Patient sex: F
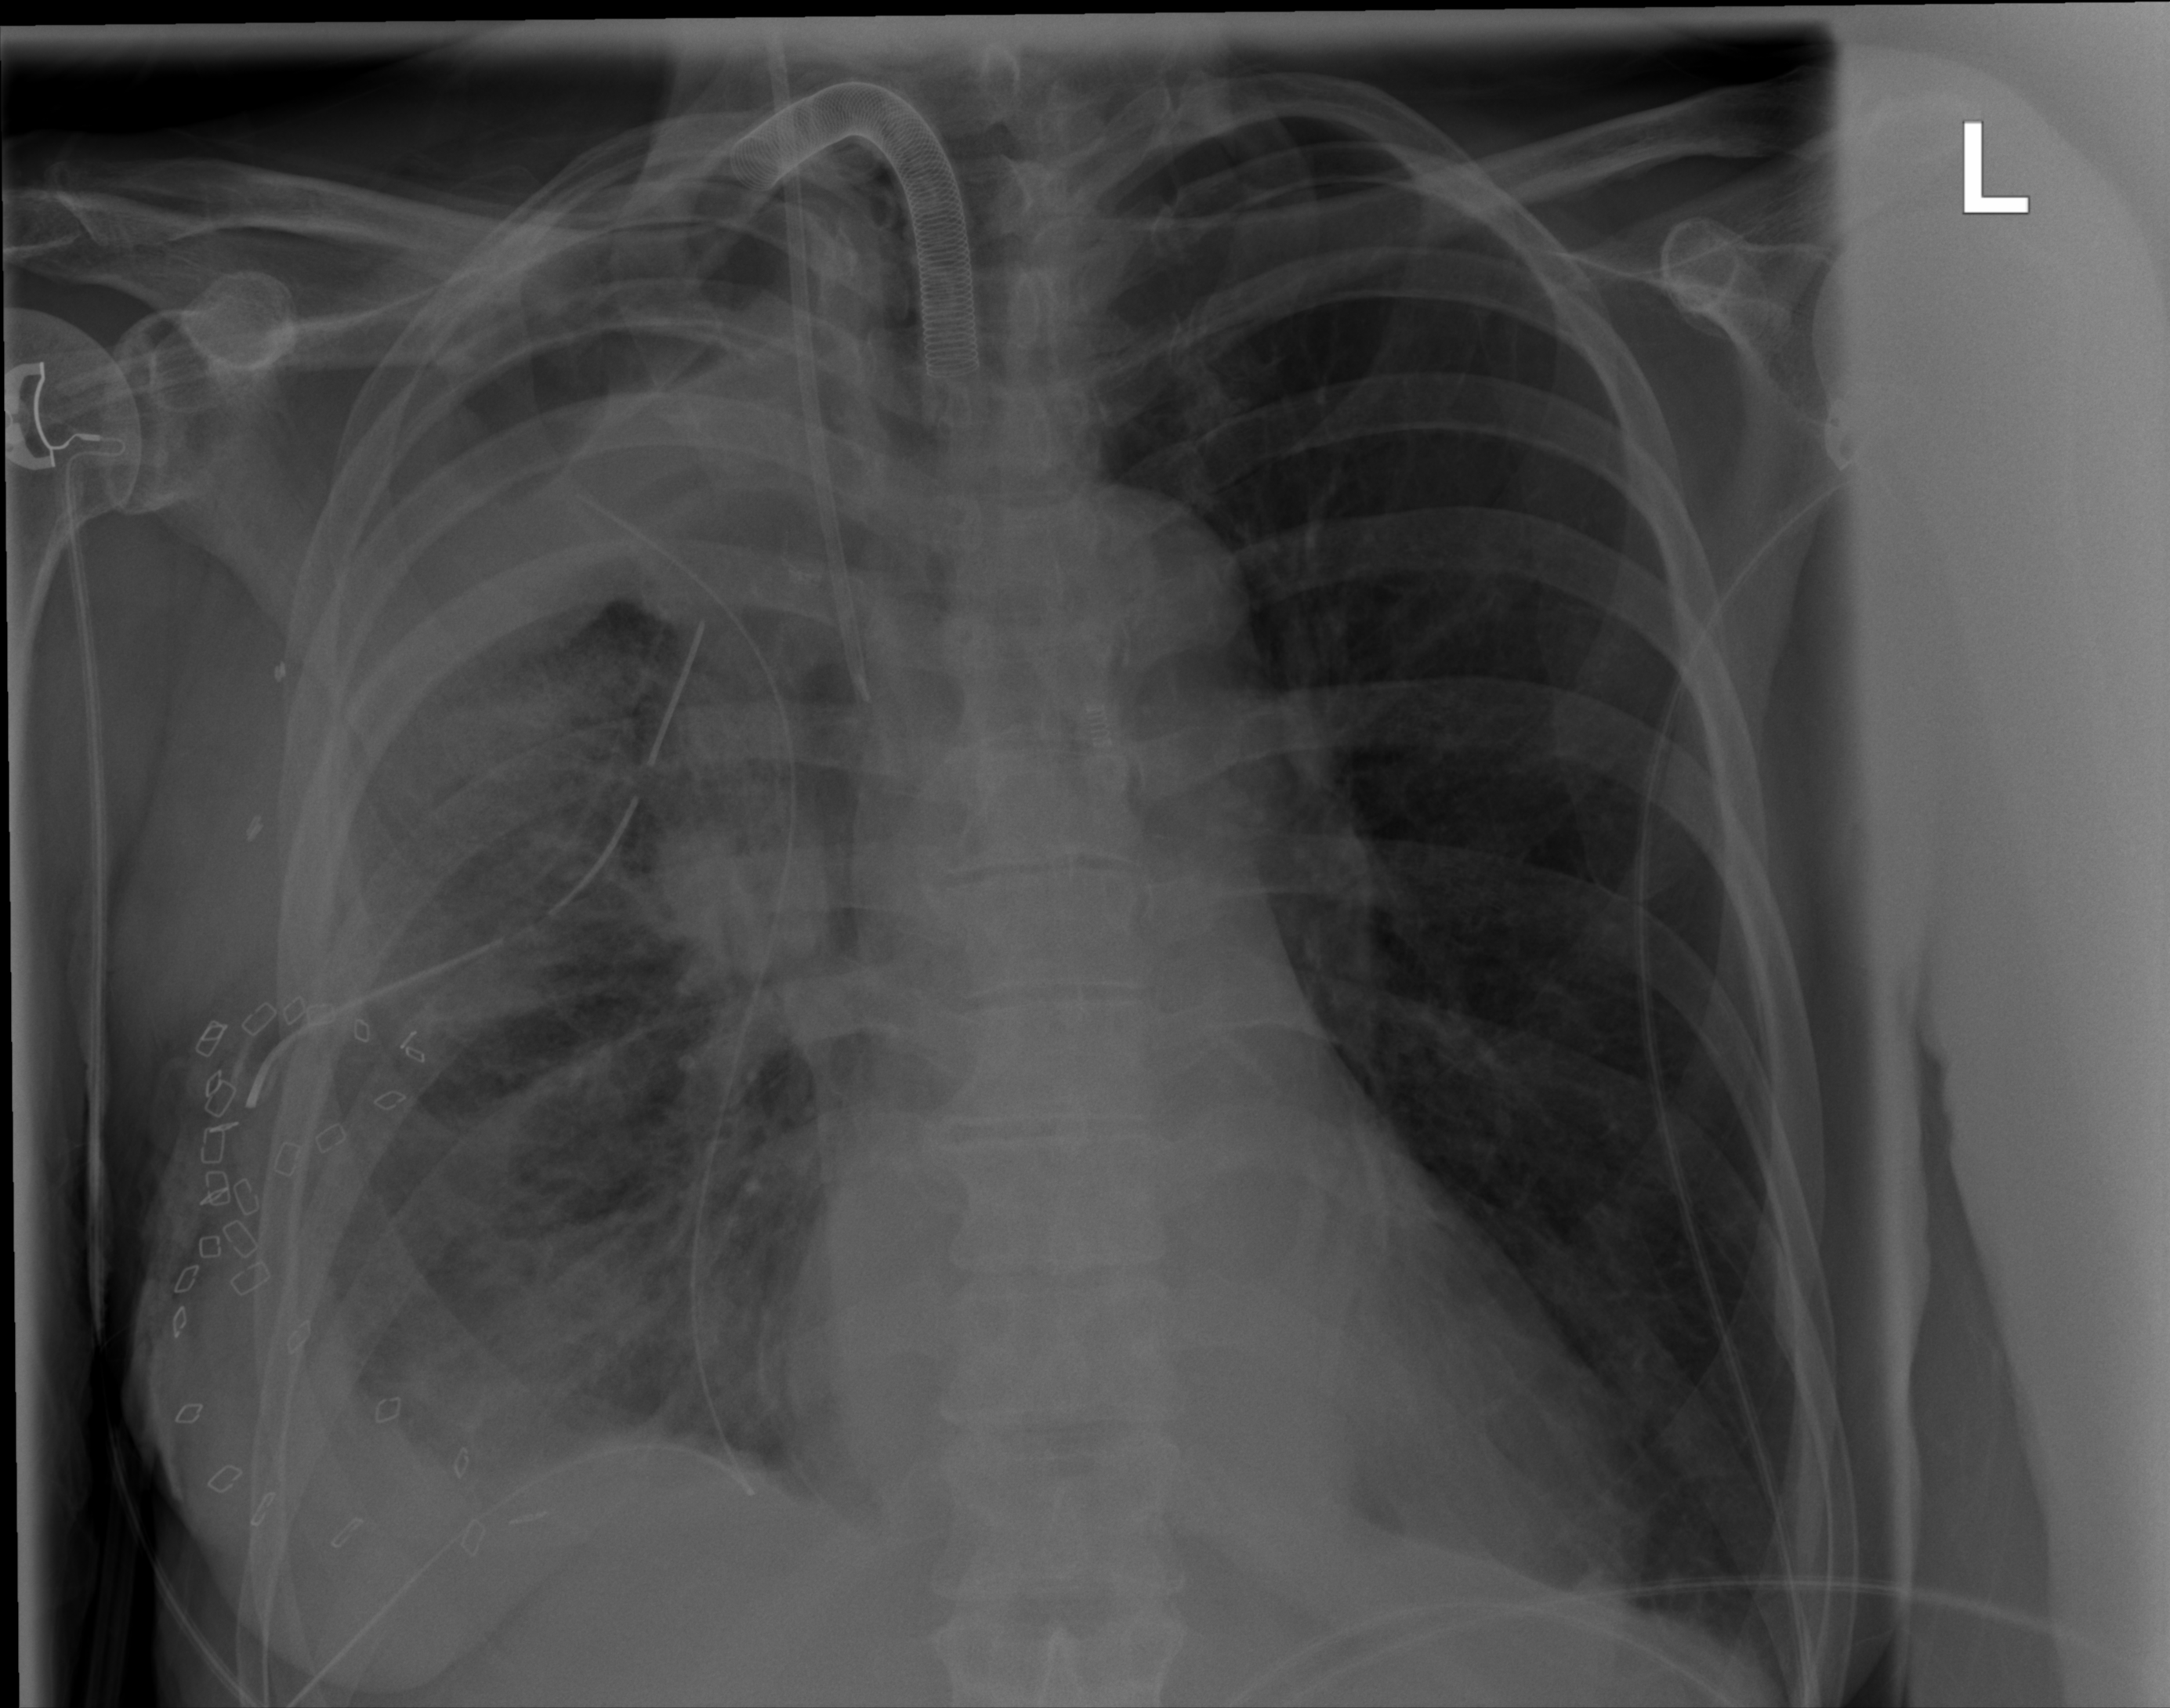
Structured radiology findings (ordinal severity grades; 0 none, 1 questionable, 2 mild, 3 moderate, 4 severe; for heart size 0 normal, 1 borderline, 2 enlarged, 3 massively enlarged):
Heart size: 2
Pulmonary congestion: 0
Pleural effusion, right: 2
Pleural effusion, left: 1
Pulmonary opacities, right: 2
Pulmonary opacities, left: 0
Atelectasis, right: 3
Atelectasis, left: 2